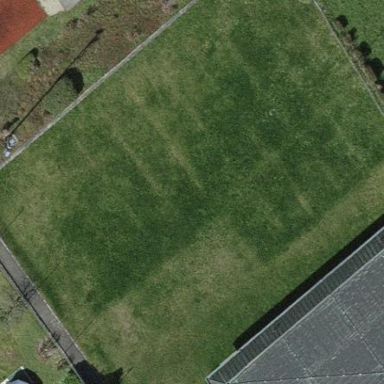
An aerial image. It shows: Soccer pitch for outdoor sports and leisure activities.